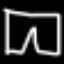
Label: pants